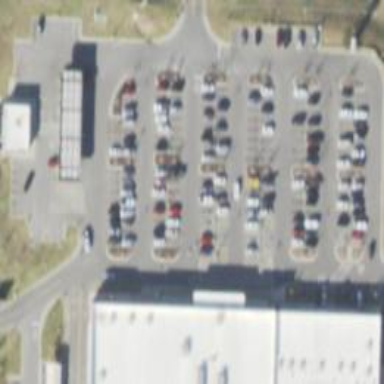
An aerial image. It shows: Parking space.